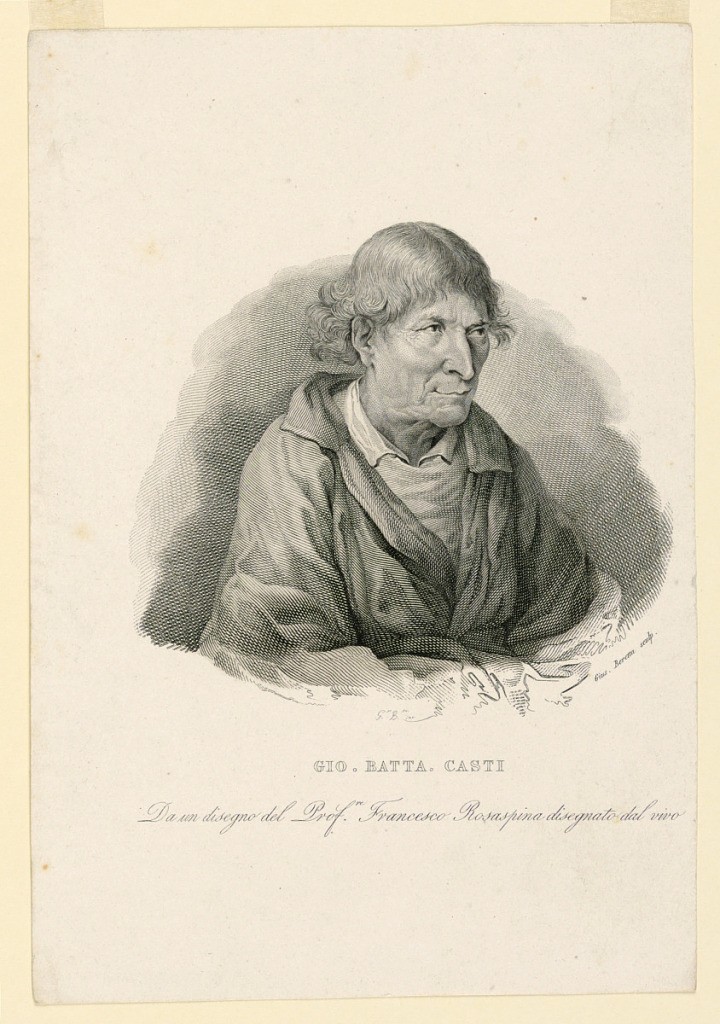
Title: Portrait of Giovanni Battista Casti (1721-1803)
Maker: Giuseppe Beretta, Italian, born 1804
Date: ca. 1830
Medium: Engraving on paper
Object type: Print
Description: Half-length portrait of the poet, who is seated in three-quarter view towards right. He is wearing a dressing gown under which his shirt is visible.